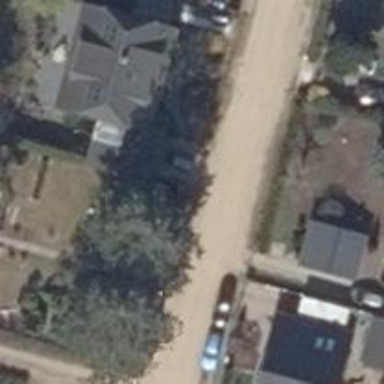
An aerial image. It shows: Driveway.